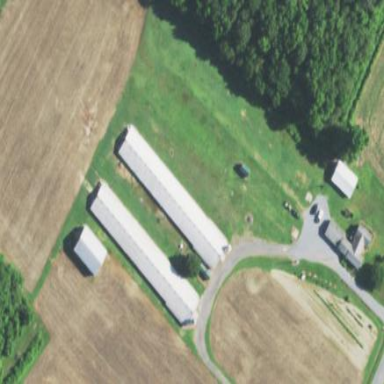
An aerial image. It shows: Farm auxiliary building.